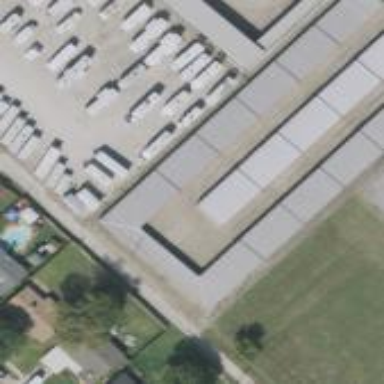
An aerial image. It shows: Warehouse.